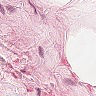
Metastatic tissue present: no